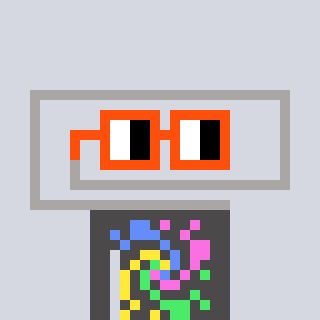
a pixel art character with square orange glasses, a paperclip-shaped head and a grayscale-colored body on a cool background